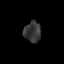
Tissue: skin
Cell type: Epithelial cells
Senescence score: 0.272
Nuclear area (px): 344
Mean DAPI intensity: 53.77